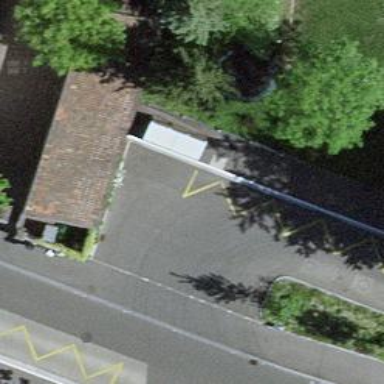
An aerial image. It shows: Platform for public transport with shelter.